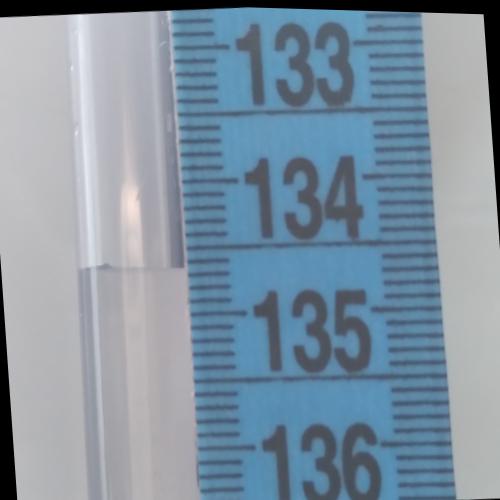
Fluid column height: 134.7 cm